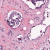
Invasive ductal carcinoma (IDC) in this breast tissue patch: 1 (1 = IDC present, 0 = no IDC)